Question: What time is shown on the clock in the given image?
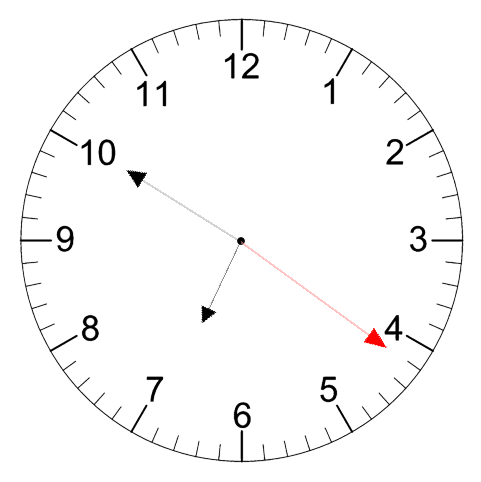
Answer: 06:50:21